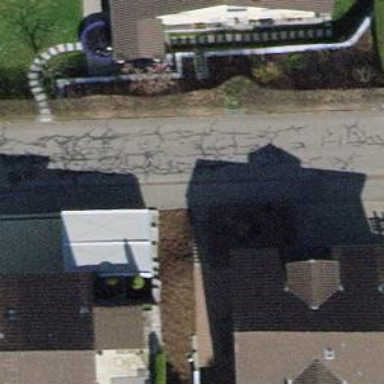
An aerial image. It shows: Residential road with sidewalk on the left side.